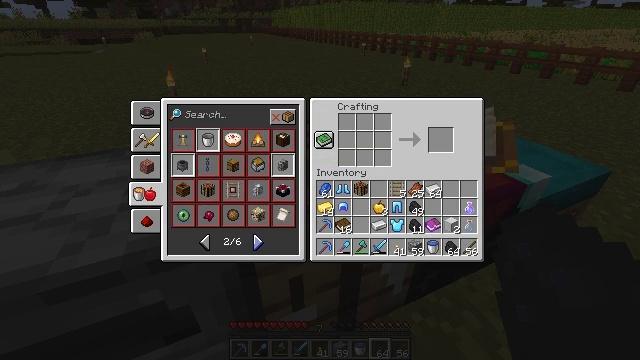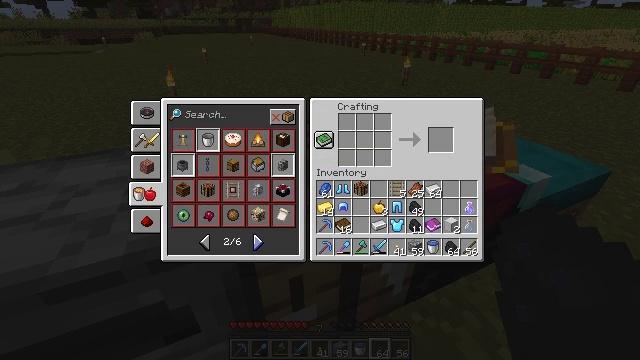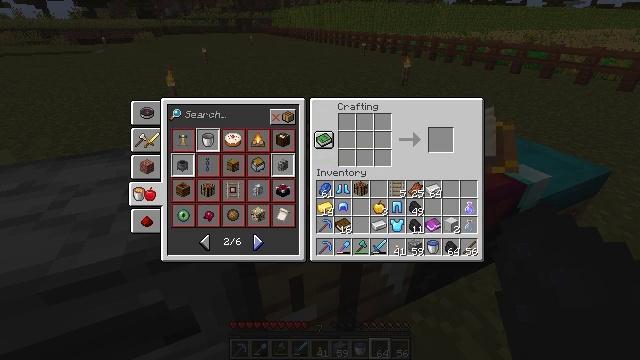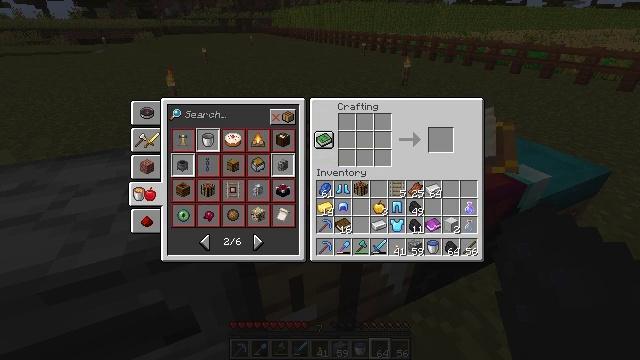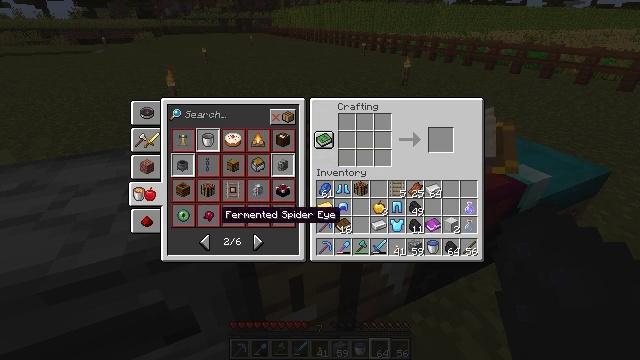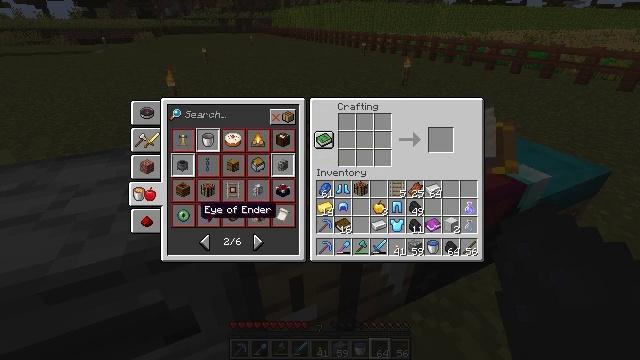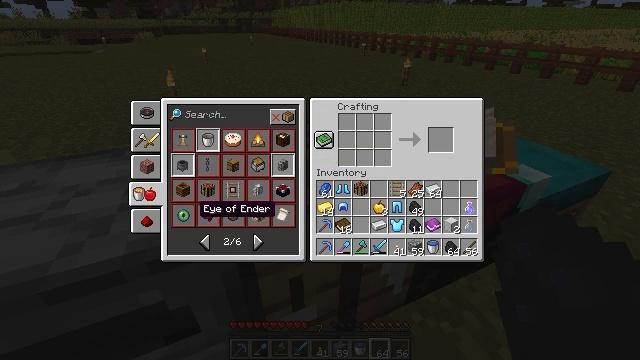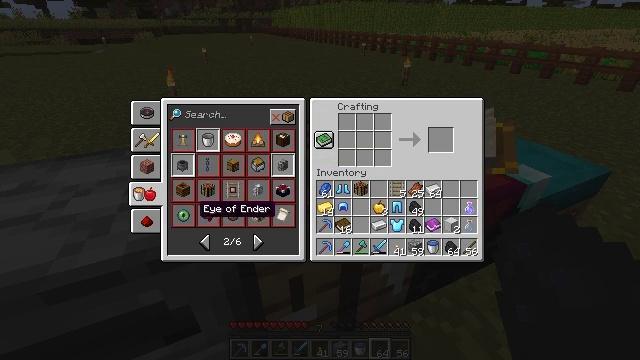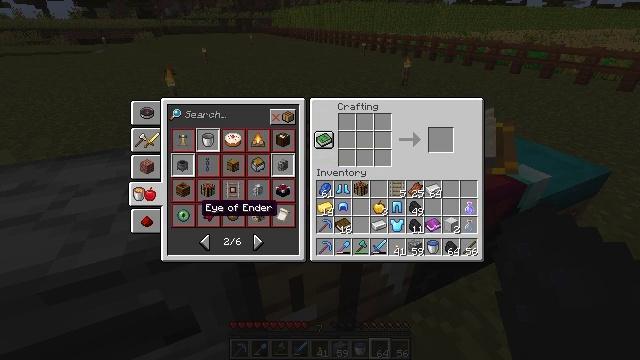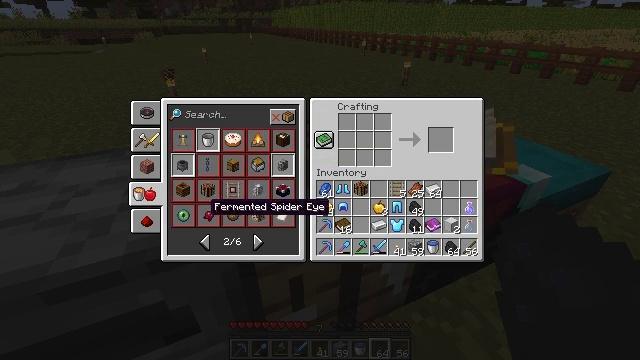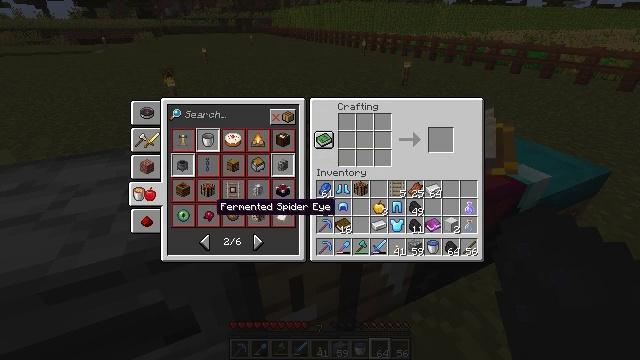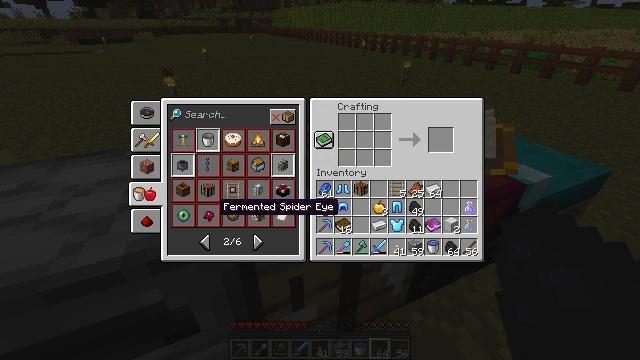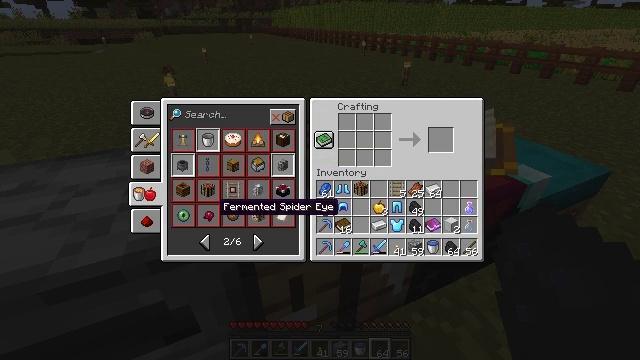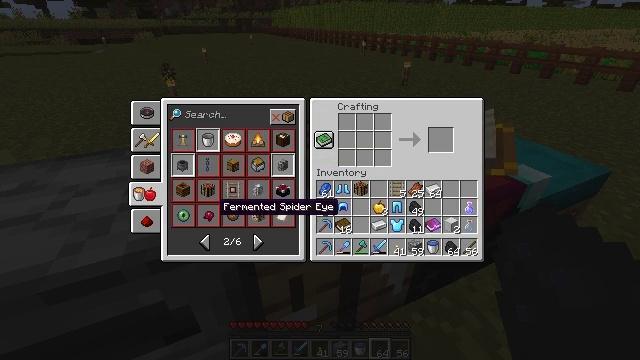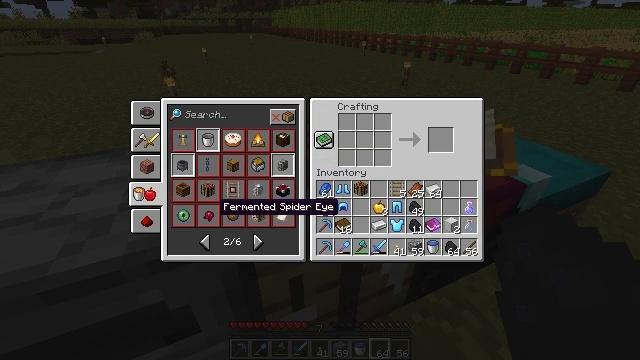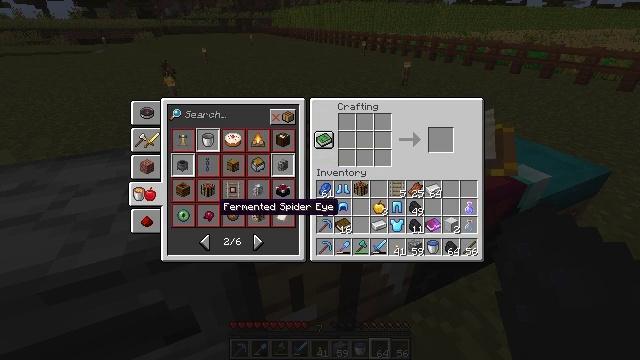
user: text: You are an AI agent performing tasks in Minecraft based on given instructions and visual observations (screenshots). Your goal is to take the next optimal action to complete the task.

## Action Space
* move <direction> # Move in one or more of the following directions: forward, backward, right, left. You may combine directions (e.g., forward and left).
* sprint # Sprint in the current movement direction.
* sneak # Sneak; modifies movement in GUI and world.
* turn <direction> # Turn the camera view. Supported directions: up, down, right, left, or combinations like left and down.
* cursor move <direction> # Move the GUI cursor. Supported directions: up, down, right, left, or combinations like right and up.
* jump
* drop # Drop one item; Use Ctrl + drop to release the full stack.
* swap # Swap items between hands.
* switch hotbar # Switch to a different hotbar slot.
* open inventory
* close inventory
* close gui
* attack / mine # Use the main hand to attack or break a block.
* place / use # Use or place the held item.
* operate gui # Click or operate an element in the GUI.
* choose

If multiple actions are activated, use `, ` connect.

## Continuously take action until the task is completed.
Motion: motion action
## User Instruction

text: Put spider eye, brown mushroom, and sugar in crafting grid to get a fermented spider eye.
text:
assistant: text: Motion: no_op
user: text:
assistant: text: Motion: no_op
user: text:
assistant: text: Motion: cursor move left
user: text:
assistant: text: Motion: cursor move left and up
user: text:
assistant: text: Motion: cursor move left
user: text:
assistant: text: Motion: no_op
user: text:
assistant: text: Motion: no_op
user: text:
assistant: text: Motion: no_op
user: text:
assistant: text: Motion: cursor move right
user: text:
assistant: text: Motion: no_op
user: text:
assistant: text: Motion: no_op
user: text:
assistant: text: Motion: no_op
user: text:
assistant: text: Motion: operate gui
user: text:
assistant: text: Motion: operate gui
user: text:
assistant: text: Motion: operate gui
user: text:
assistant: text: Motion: operate gui
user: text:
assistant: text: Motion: no_op
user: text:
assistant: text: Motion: no_op
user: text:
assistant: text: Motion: no_op
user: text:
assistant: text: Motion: no_op
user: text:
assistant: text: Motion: no_op
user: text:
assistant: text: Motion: no_op
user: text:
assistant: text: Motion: no_op
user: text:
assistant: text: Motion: no_op
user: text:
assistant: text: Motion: no_op
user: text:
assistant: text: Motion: no_op
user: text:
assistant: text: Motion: no_op
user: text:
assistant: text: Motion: no_op
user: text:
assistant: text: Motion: no_op
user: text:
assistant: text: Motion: no_op